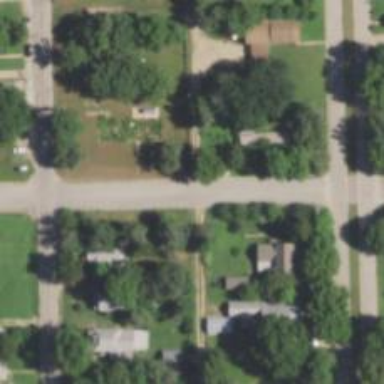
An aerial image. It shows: Alley classified as service road.